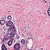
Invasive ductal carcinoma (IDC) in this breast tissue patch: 0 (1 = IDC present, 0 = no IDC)